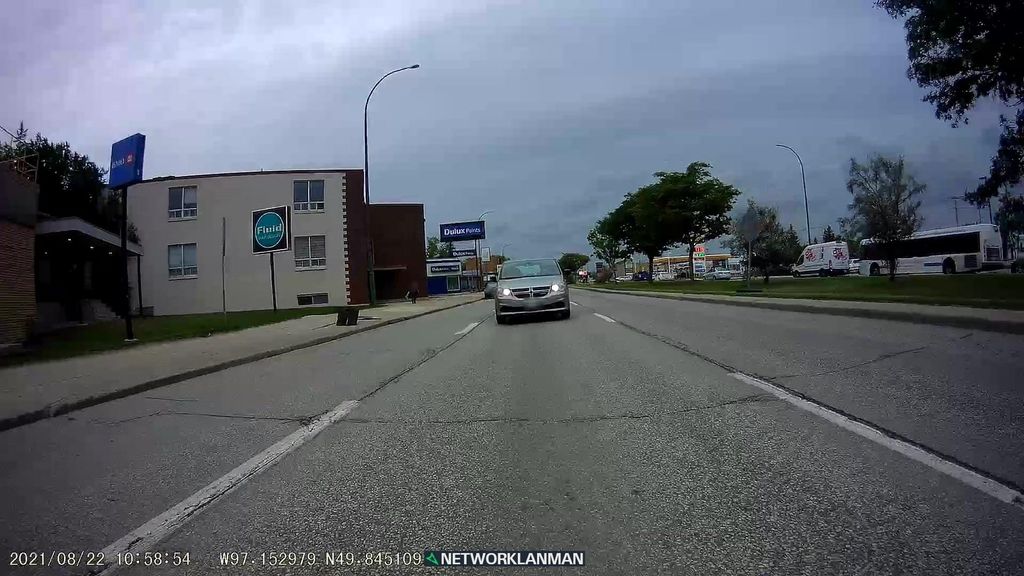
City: winnipeg